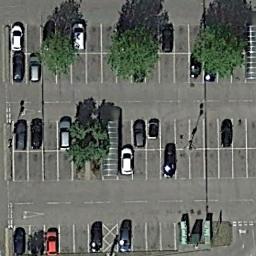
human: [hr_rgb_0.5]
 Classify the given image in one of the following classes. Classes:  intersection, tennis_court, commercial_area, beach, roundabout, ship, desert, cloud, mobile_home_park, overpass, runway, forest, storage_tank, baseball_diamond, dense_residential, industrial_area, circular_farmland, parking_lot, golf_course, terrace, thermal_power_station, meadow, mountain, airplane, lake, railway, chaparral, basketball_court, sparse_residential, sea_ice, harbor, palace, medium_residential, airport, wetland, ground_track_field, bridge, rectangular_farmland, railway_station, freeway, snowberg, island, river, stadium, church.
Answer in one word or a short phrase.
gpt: parking_lot